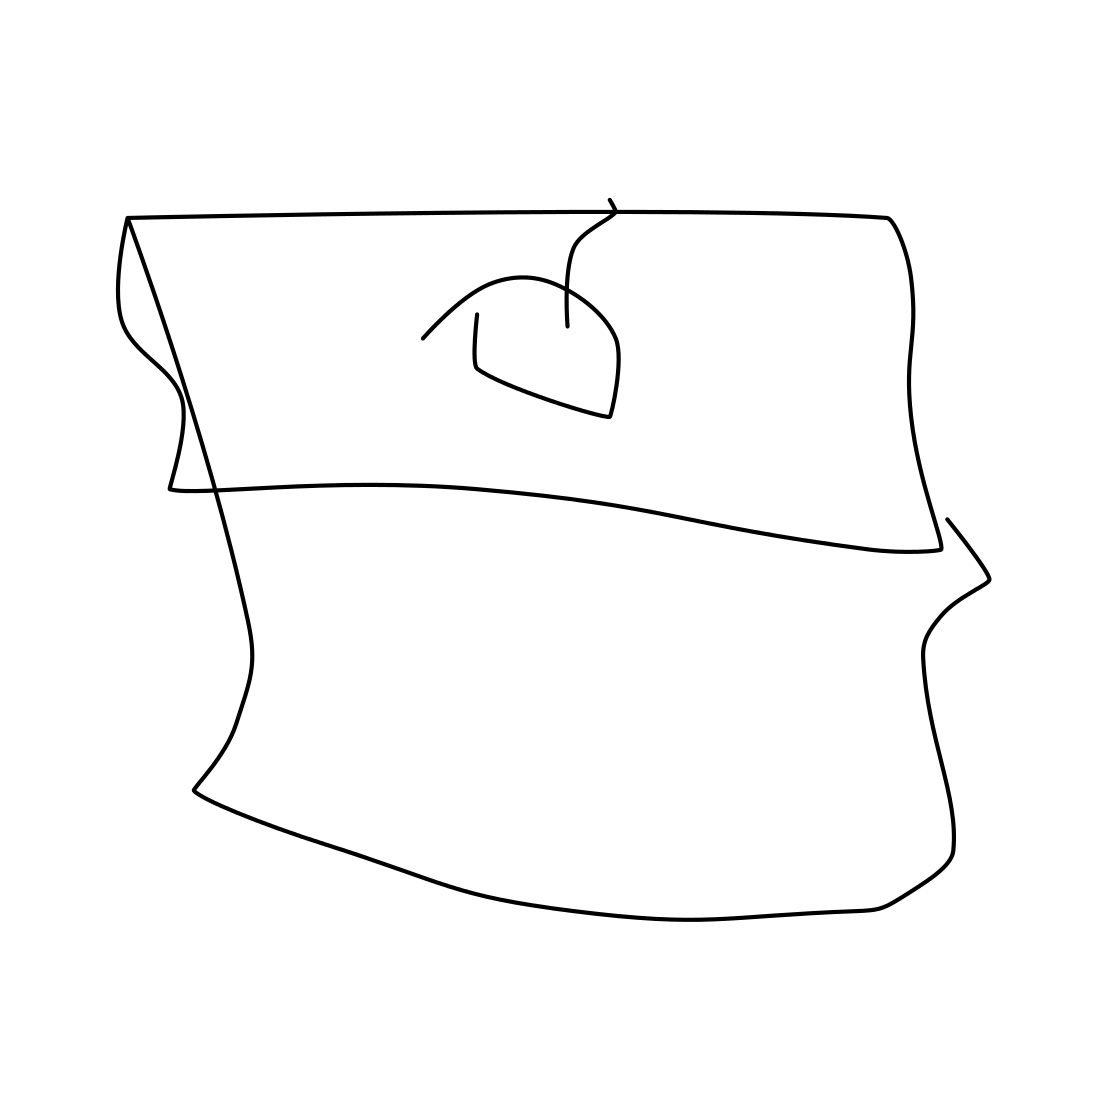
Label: suitcase